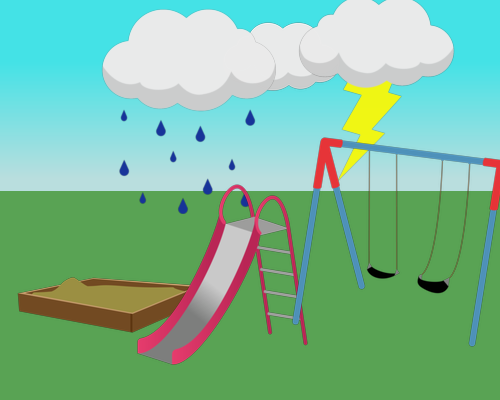
big rain center left andsmall cloud in center then medium lightening covering regular a small box then and medium and swing medium slide is hiding left swing swing facing left and side too bottom slide